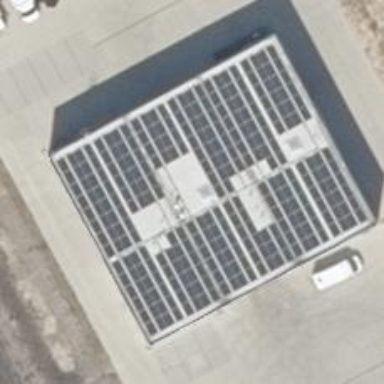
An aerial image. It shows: Solar photovoltaic panel generator producing electricity as small installation.